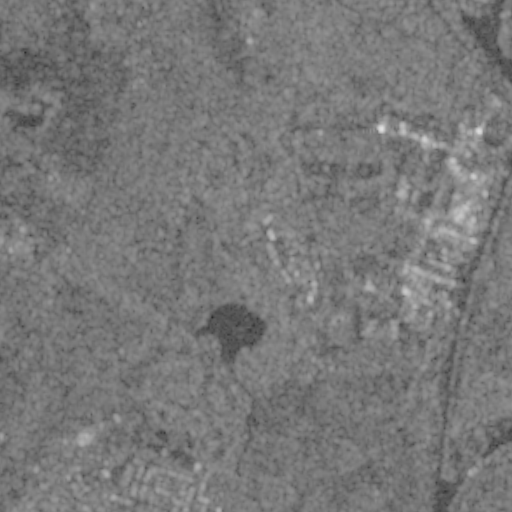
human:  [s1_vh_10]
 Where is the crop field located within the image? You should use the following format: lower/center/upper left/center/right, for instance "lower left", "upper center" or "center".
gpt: The crop field is located in the lower left of the image.
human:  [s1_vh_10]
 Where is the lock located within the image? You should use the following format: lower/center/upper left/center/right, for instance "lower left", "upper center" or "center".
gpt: The lock is located in the lower right of the image.
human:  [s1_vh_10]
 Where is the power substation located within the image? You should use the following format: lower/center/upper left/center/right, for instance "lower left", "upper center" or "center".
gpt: The power substation is located in the upper right of the image.
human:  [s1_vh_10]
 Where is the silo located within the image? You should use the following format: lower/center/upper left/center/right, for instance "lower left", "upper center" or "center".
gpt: The silo is located in the lower left of the image.
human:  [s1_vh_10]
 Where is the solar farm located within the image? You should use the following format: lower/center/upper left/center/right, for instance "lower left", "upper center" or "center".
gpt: The solar farm is located in the upper left of the image.
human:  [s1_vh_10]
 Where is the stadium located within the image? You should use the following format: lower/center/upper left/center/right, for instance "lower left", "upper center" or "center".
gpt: The stadium is located in the lower left of the image.
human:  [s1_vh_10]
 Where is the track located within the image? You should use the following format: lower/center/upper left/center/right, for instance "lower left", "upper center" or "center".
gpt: The track is located in the lower center of the image.
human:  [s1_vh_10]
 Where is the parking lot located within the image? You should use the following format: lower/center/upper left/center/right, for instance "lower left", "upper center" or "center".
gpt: There is no parking lot in the image.

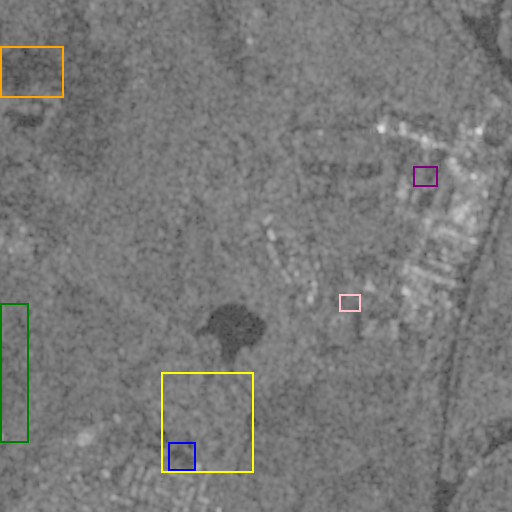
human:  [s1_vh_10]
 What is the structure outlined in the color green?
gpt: The structure outlined in green is a crop field.
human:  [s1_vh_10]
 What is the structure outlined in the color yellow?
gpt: The structure outlined in yellow is a park.
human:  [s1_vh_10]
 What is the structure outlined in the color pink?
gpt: The structure outlined in pink is a parking lot.
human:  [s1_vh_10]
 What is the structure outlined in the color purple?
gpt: The structure outlined in purple is a power substation.
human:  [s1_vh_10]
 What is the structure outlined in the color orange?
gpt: The structure outlined in orange is a solar farm.
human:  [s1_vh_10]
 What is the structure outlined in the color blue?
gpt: The structure outlined in blue is a stadium.
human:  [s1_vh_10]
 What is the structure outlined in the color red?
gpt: There is no red outline.